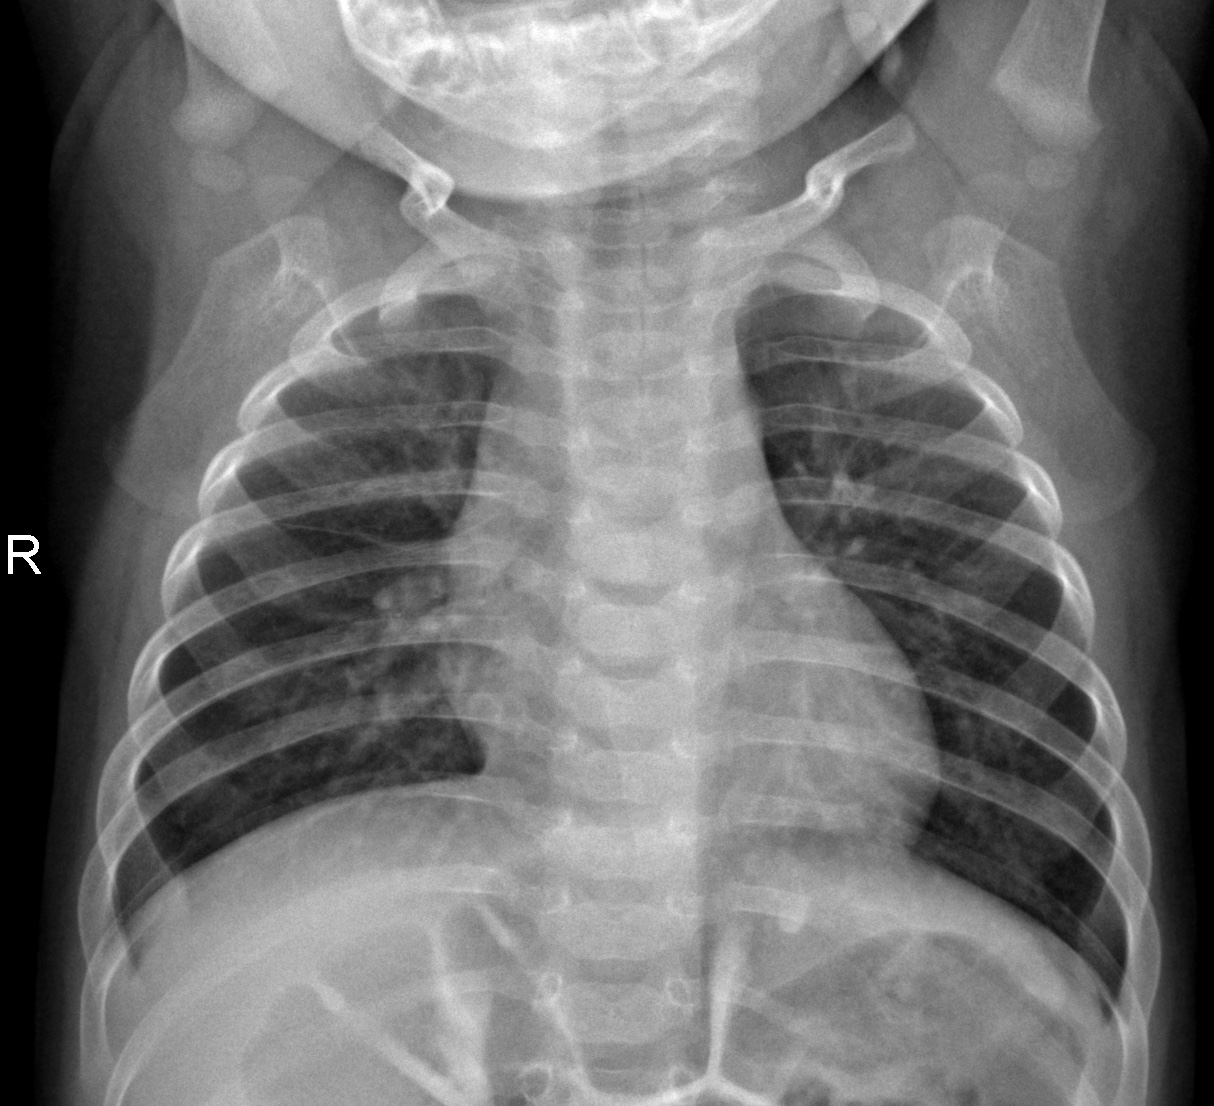
Diagnosis: NORMAL